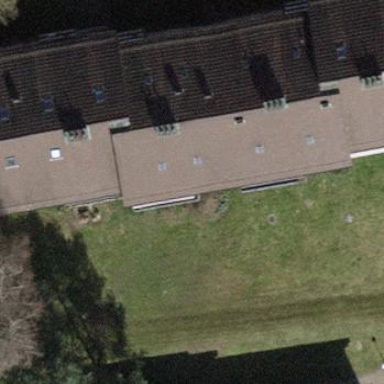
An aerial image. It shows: Image showing building with apartments.